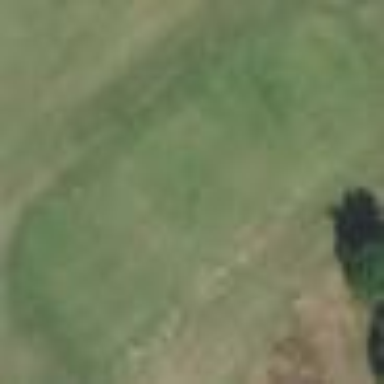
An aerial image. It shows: Grassy area designated as golf tee.